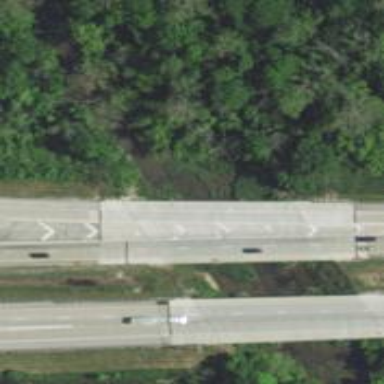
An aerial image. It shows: Bridge carrying motorway offramp.